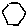
Label: hexagon